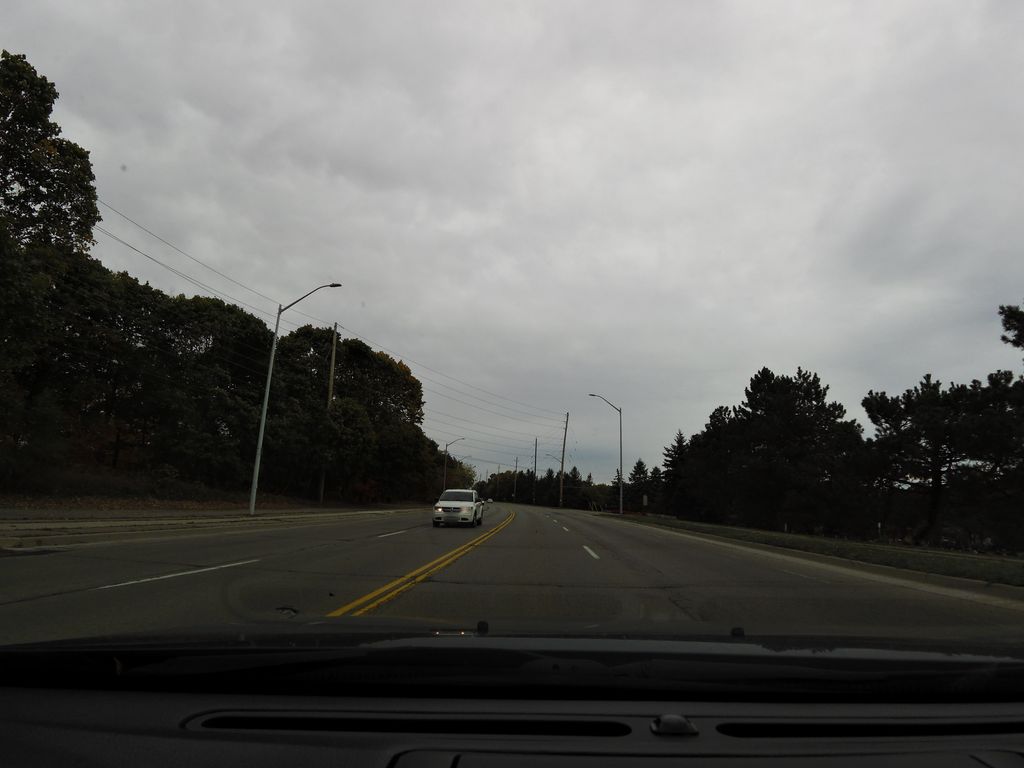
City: hamilton